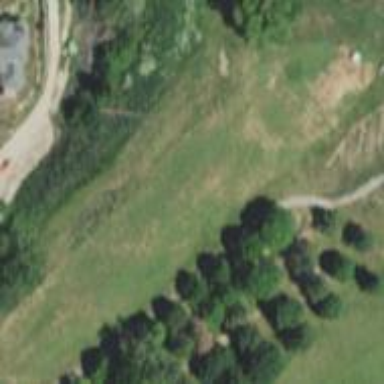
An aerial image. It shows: Grassy area designated as golf fairway.